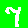
Digit: 7